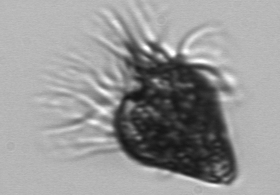
Label: Strombidium_morphotype2